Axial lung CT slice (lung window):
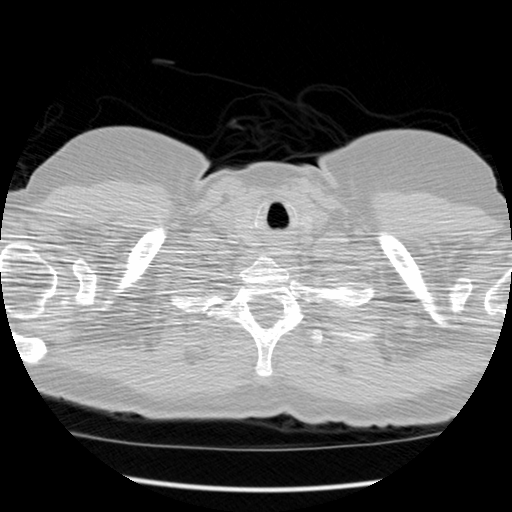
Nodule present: no